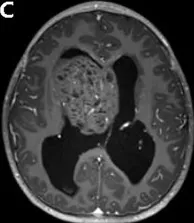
Clinicopathologic features of patient. Dynamic contrast enhanced MRI.
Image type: radiology (mri)